Question: I'm having an issue updating a 'bit' column in a SQL database, using C# and Entity Framework.
I have a 'Settings' table with a NOT NULL bit column named 'Active'. When I create a record in the table and specify 'Active' in code as 'true' or 'false', the record in the database that's created is accurate and the 'Active' column contains the correct value that was specified in code. When I update the record and change 'Active' from 'false' to 'true' in code, that works as well. However, when I update the record going from 'true' to 'false', the 'Active' column in the database still contains '1' (true).
Is this a known issue? If so, is there a workaround? I've done a fair amount of research and was unable to find anything.
Here's my update code:
'''
public int UpdateSetting(SettingModel settingModel)
{
using (var db = new EfMyDB())
{
// Create a new setting record with the ID of the record to update.
Setting updatedSetting = new Setting { Id = settingModel.Id };
// Attach the record.
db.Settings.Attach(updatedSetting);
// Update the attached record.
updatedSetting.Name = settingModel.Name;
updatedSetting.Value = settingModel.Value;
updatedSetting.Active= settingModel.Active;
// Save the database changes.
return db.SaveChanges();
}
}
'''
EF 'Active' column properties:

: .NET 4.0, SQL Server 2008, Entity Framework 4.1
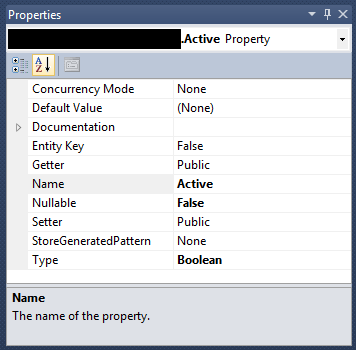
Answer: I think this is because when you create a Setting object .Active field takes is default value: that is false. So when you set Active to false there is no change. You have to load the entity from the Db before the update.